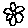
Label: flower